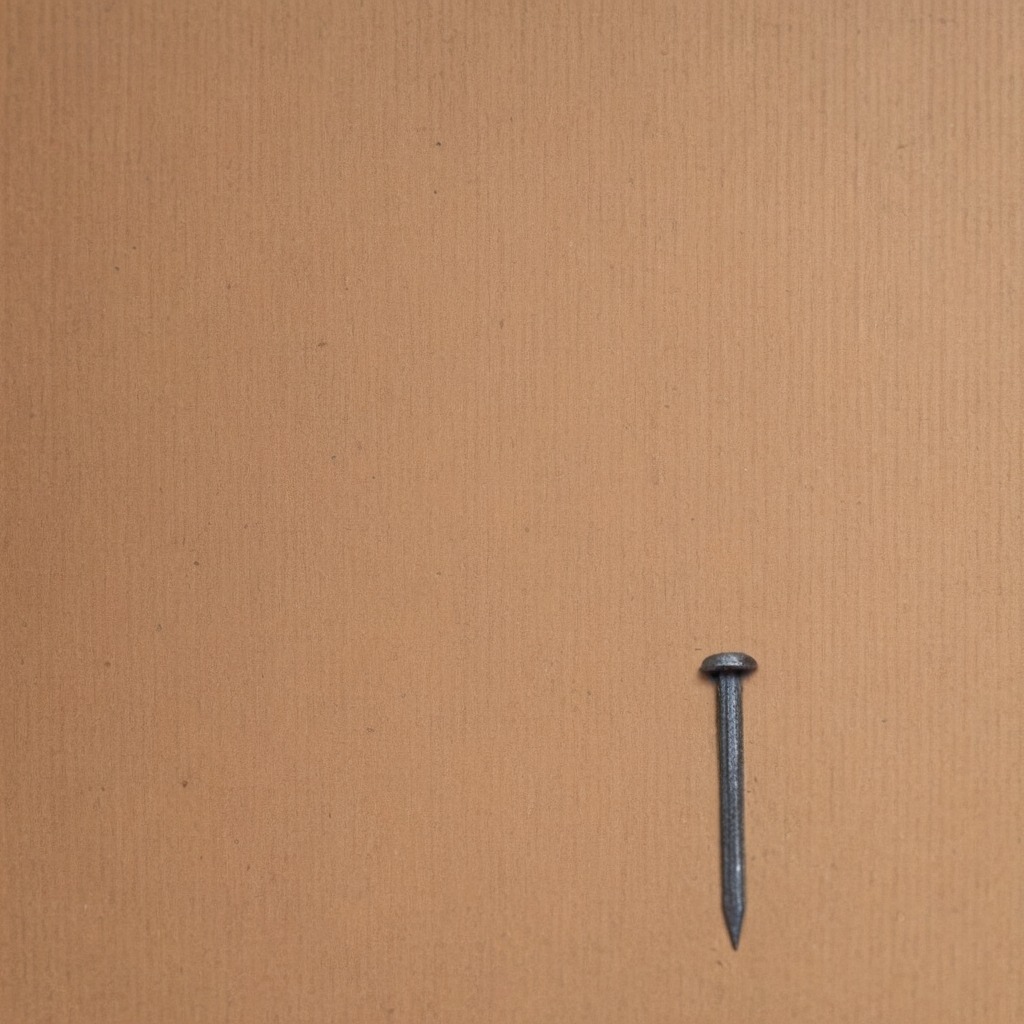
An iron nail lying on a clean dry cardboard box surface in an outdoor workshop during daytime bright natural light soft shadows slightly creased but